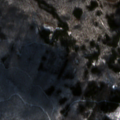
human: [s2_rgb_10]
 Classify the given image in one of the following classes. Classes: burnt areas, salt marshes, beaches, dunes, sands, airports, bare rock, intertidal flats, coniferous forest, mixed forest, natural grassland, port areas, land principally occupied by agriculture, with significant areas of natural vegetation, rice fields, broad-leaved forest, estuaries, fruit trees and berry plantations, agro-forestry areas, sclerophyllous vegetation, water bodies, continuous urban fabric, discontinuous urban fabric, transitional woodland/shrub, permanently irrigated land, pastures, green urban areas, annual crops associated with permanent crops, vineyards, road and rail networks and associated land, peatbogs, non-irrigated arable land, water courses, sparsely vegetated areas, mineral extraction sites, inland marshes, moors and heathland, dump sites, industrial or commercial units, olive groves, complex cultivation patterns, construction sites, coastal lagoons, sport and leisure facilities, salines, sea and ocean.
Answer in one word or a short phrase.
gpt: broad-leaved forest, mixed forest